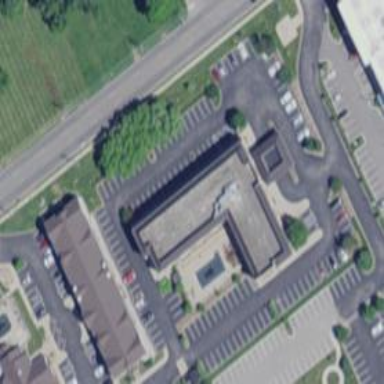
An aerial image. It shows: Hotel building.